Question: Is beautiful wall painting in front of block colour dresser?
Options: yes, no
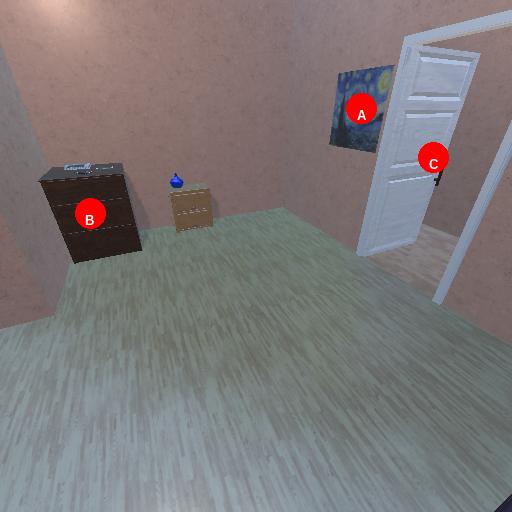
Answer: yes